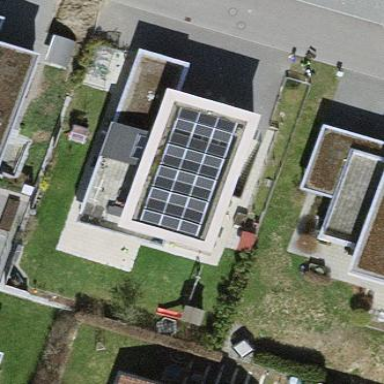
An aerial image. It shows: Solar power generator using photovoltaic panels.